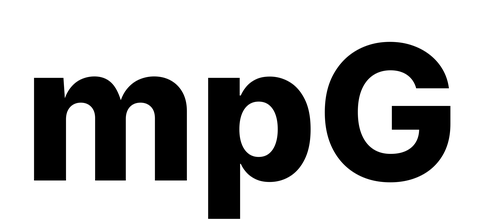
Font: Inter_ExtraBold